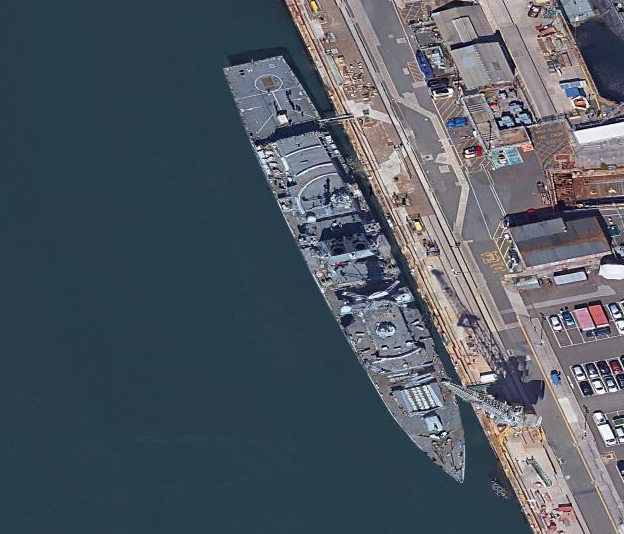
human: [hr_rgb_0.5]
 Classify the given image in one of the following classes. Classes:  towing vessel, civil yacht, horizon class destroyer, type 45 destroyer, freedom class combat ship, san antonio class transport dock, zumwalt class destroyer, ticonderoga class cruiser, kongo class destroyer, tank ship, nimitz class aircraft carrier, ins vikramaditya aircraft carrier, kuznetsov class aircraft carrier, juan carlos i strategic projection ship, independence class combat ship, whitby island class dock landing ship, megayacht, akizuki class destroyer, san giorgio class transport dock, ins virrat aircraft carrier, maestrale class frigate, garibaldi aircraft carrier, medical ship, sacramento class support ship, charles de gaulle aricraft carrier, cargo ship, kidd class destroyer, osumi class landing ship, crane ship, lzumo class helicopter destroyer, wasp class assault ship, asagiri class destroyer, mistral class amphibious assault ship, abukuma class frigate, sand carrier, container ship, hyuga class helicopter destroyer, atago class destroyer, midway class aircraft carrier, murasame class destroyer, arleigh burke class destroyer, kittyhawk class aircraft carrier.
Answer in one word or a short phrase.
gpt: Type 45 destroyer